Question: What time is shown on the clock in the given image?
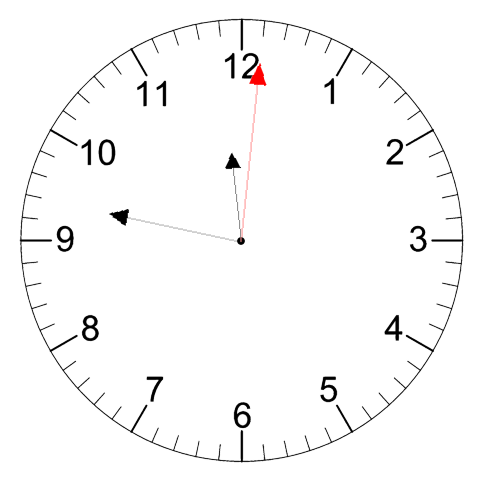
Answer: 11:47:01